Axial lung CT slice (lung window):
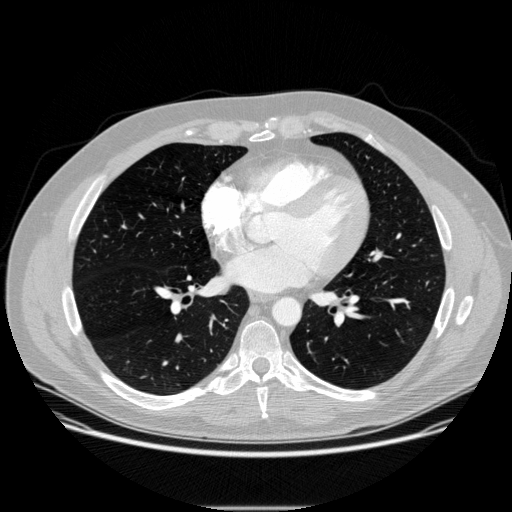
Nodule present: no